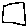
Label: square